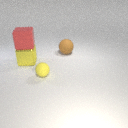
small yellow rubber sphere to the right of large yellow metal cube